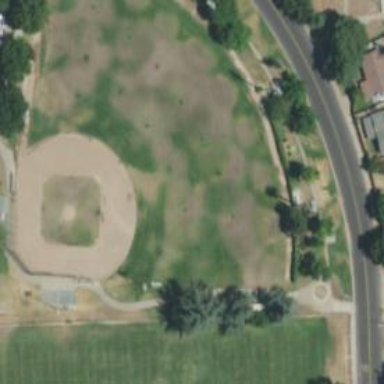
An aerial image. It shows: Baseball pitch for leisure land activities.